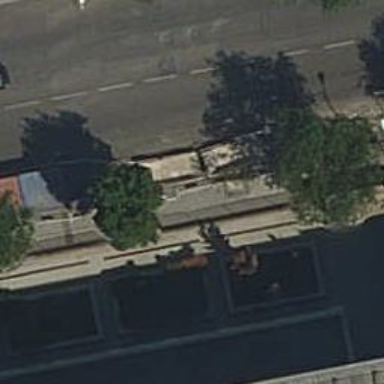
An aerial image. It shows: Bus stop with shelter. It is platform for public transport.